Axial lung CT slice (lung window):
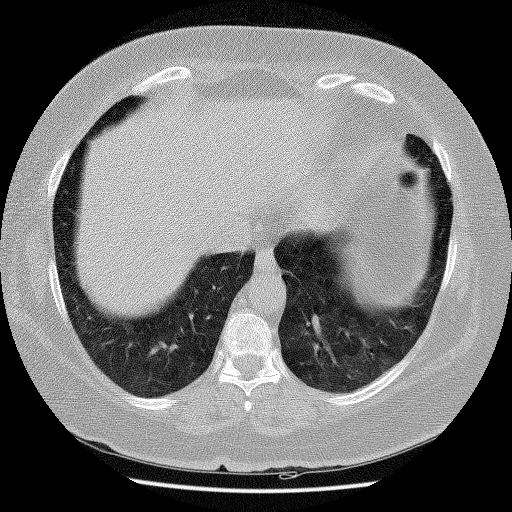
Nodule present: no